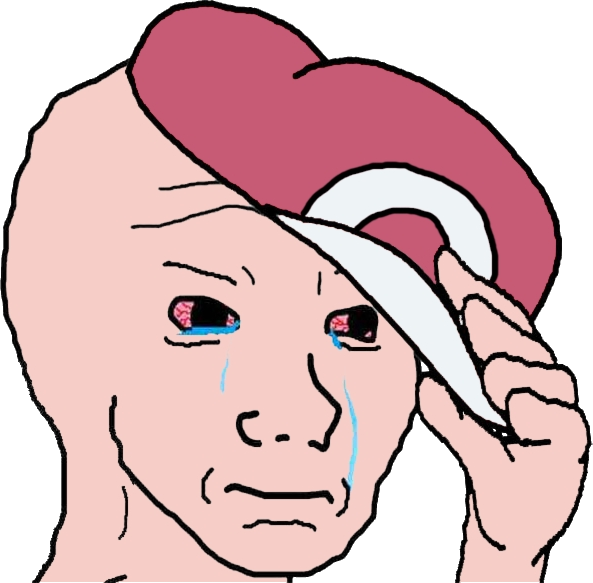
Label: 5_Crying_Wojak